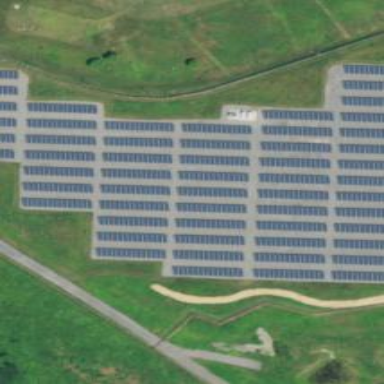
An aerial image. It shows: Solar power generator utilizing photovoltaic technology with solar photovoltaic panels.